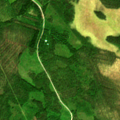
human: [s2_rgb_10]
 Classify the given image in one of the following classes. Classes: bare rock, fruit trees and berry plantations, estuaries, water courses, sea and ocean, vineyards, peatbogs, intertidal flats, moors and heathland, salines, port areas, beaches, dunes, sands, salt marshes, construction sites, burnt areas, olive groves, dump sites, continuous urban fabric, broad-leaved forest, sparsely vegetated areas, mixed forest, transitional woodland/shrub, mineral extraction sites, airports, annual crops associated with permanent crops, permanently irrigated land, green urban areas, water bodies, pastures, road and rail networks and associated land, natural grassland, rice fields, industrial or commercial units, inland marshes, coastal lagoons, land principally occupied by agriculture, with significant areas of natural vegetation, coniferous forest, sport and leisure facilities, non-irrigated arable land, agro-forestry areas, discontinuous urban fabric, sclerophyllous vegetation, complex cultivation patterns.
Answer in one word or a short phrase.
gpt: broad-leaved forest, coniferous forest, mixed forest